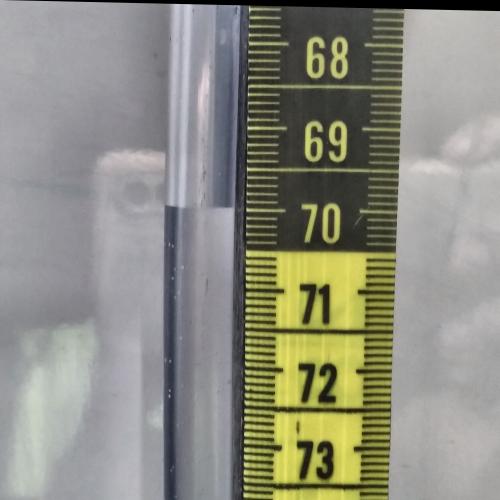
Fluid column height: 70.0 cm